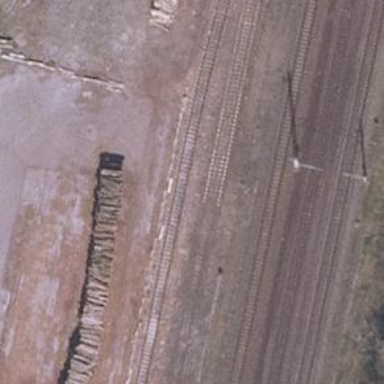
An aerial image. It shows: Railway spur service.